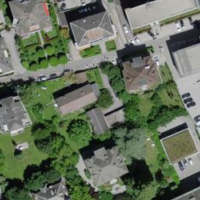
EUNIS habitat code: 54
Species observed at this site:
Symphyotrichum novae-angliae